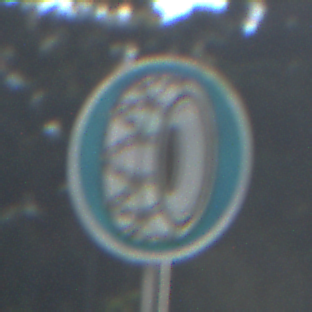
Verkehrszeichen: SchneekettenVorgeschrieben
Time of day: MorningAfternoon
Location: Outdoor (Nature)
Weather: PartlyCloudy
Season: NotSpecified
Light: Natural